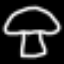
Label: mushroom